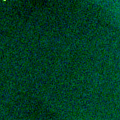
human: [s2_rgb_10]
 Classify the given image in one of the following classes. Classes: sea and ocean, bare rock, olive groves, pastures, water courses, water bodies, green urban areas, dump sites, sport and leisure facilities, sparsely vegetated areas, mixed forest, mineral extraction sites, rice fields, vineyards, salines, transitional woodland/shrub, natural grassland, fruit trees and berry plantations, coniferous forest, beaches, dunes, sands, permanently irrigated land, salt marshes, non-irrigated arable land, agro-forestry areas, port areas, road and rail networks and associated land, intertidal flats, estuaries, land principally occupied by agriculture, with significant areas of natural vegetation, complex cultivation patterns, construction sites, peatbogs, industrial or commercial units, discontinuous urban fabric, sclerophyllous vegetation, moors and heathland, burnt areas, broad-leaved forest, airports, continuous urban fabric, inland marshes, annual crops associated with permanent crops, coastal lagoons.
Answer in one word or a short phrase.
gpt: sea and ocean